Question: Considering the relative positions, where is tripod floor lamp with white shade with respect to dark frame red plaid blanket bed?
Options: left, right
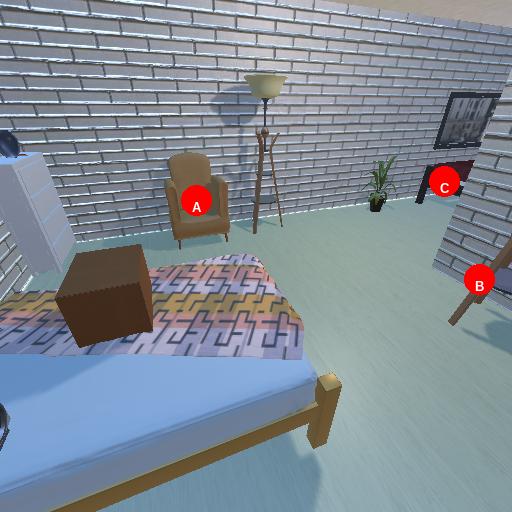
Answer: left